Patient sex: F
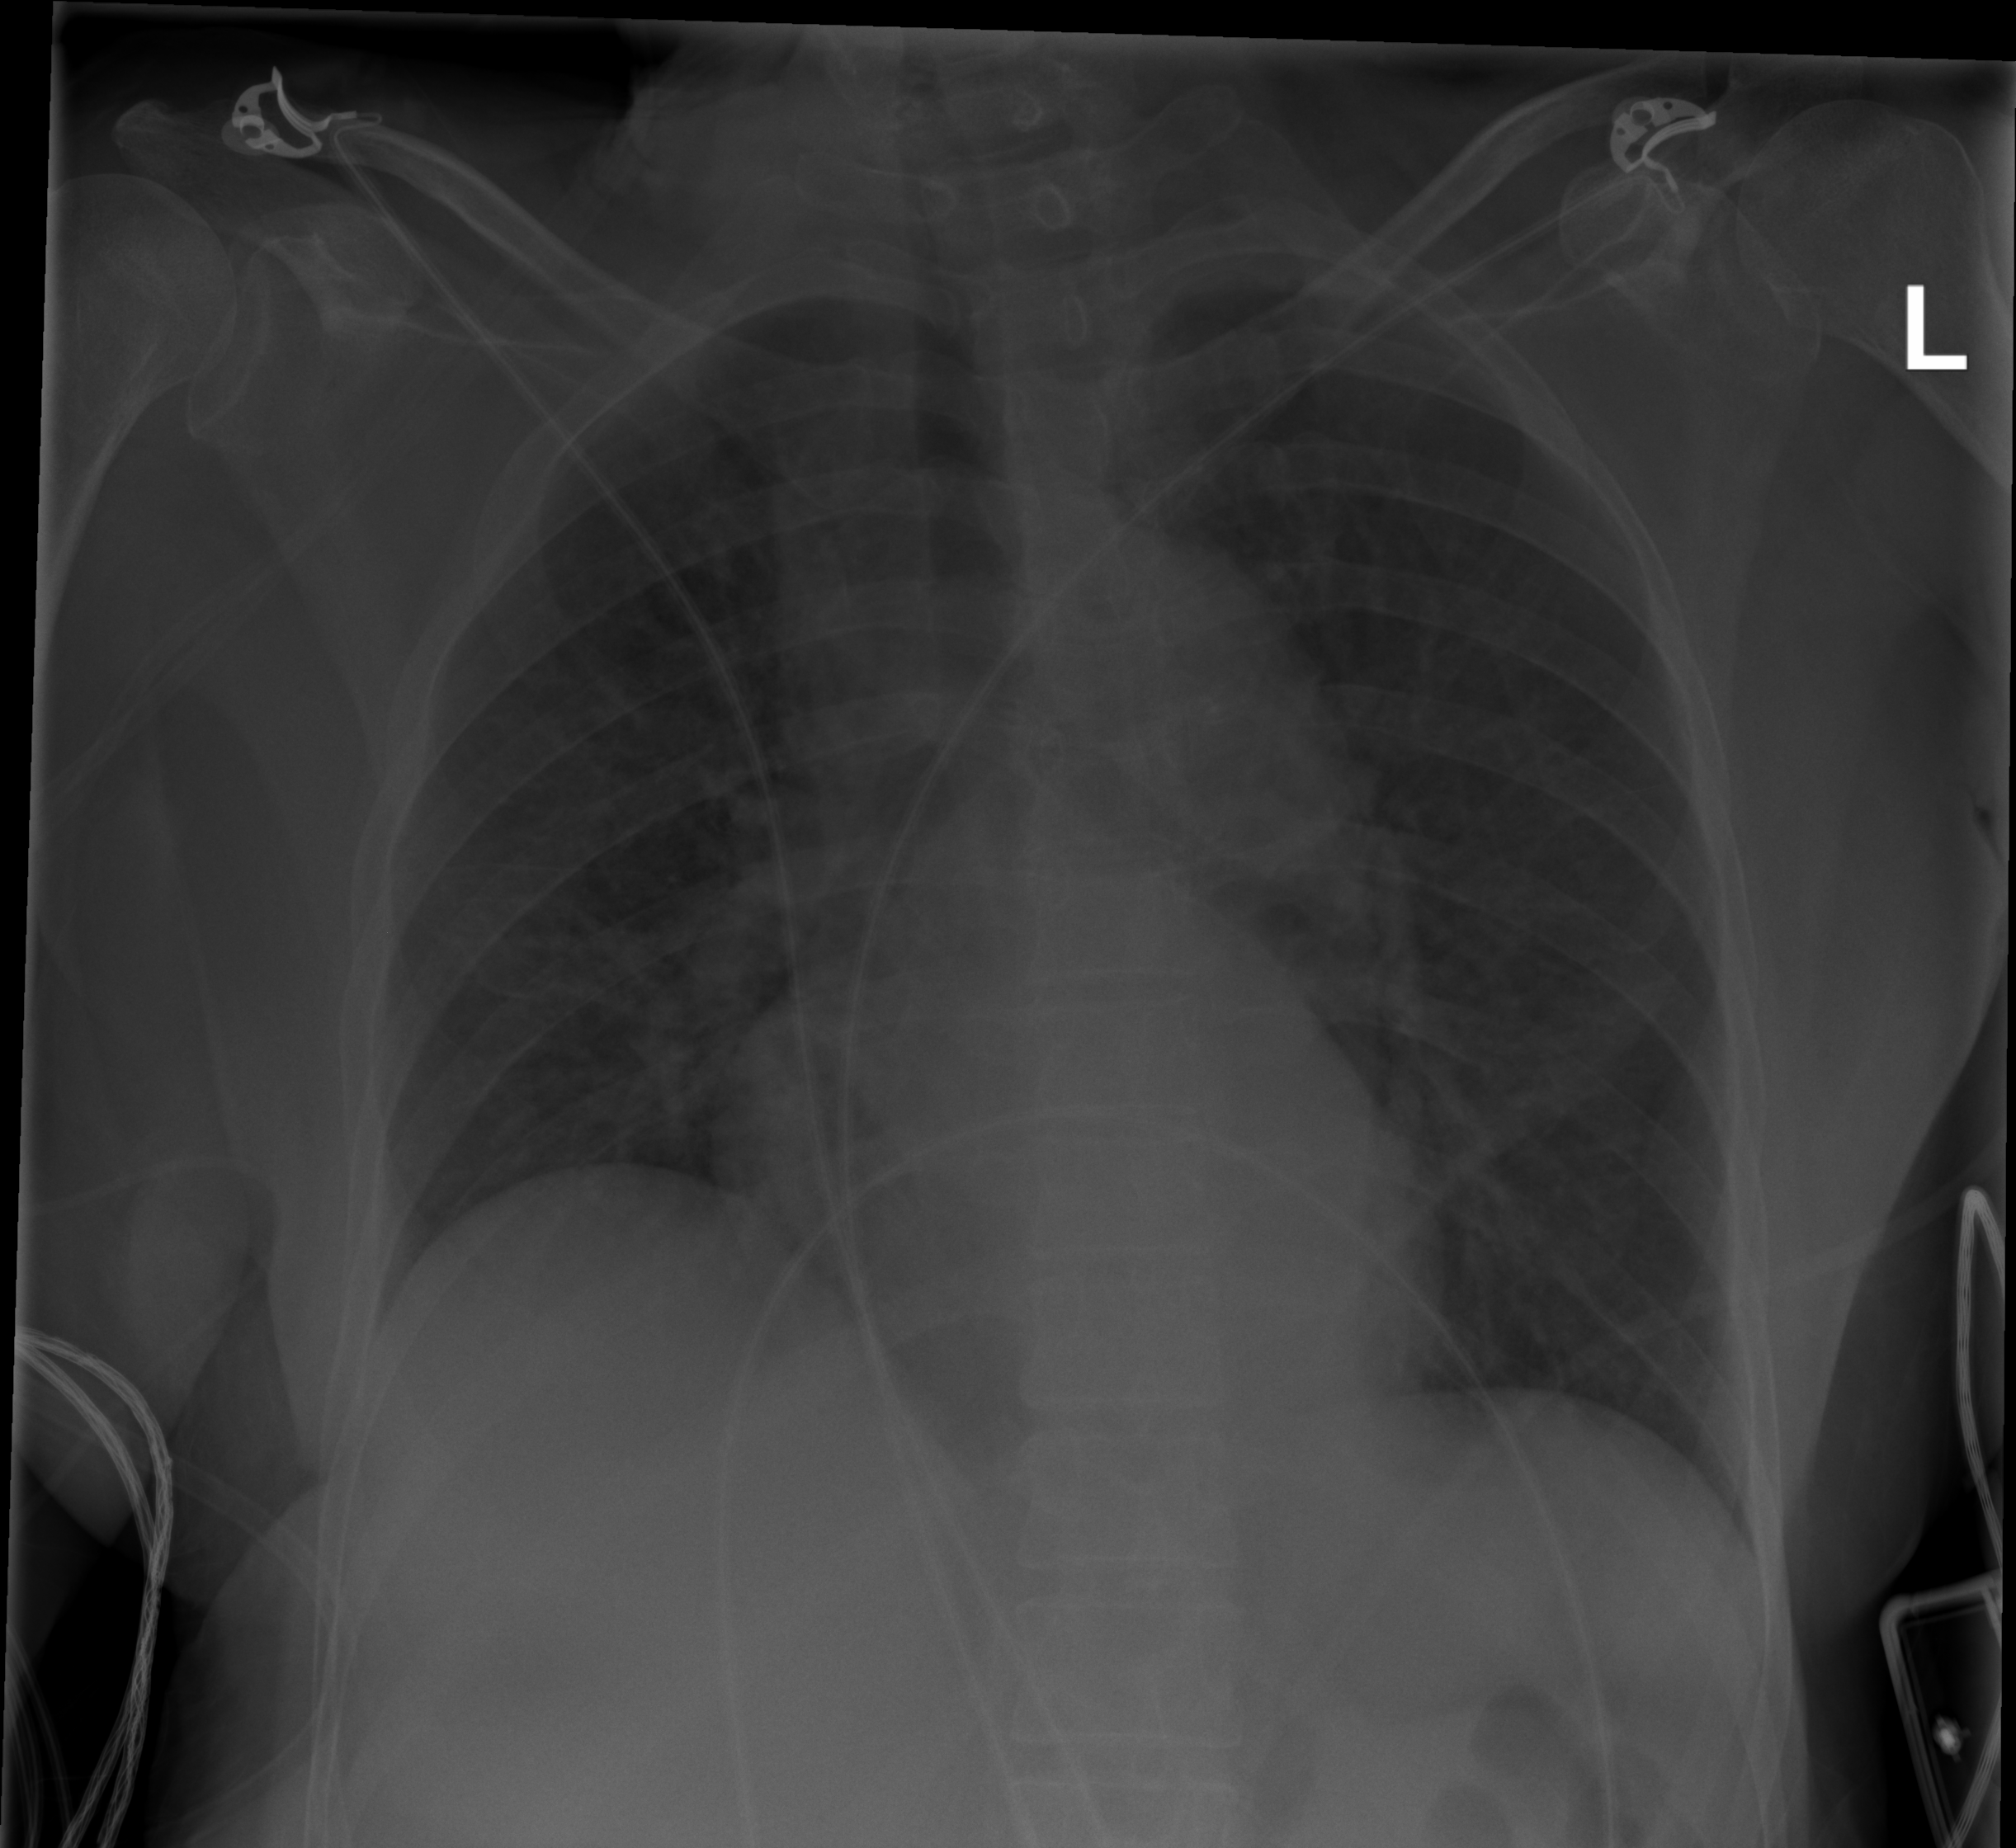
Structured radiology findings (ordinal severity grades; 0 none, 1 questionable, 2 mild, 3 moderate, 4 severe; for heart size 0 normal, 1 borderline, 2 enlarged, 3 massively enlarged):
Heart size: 1
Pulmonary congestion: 2
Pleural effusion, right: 0
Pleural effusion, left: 0
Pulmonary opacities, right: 2
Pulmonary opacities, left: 0
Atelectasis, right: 1
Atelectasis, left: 1